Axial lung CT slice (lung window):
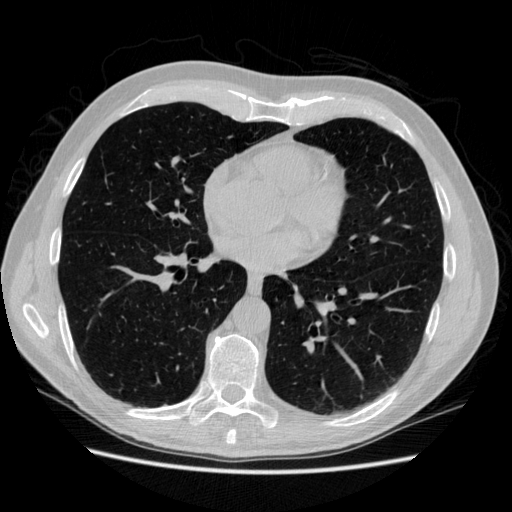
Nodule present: no